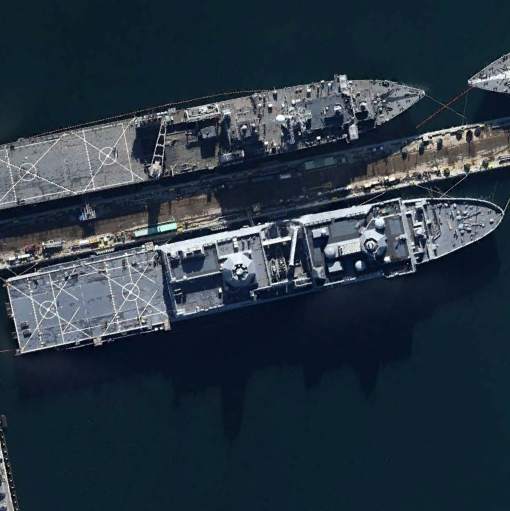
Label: combat